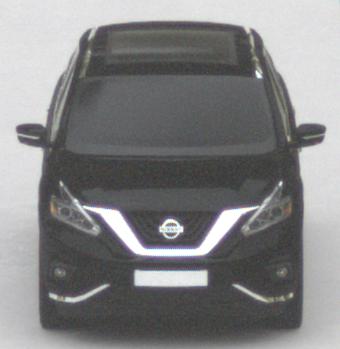
Make: Nissan
Model: Murano
Detailed model: Gen. 3 Z52
Model produced from: 2015
Doors: 5
Color: black
Road condition: dry road
Daytime: midday
Contrast: low contrast